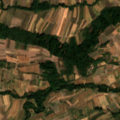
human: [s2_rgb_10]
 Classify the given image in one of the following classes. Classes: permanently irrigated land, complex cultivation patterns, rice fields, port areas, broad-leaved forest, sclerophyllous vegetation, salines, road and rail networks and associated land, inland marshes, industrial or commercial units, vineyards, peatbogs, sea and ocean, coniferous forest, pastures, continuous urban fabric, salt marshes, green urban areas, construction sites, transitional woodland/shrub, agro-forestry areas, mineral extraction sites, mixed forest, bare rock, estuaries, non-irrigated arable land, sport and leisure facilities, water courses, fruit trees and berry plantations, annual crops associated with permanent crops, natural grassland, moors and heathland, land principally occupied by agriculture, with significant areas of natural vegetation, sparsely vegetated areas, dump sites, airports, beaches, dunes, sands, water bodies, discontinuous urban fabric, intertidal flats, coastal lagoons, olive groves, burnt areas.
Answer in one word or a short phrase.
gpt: non-irrigated arable land, broad-leaved forest